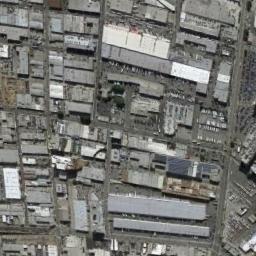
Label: industrial_area